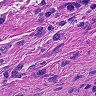
Metastatic tissue present: no